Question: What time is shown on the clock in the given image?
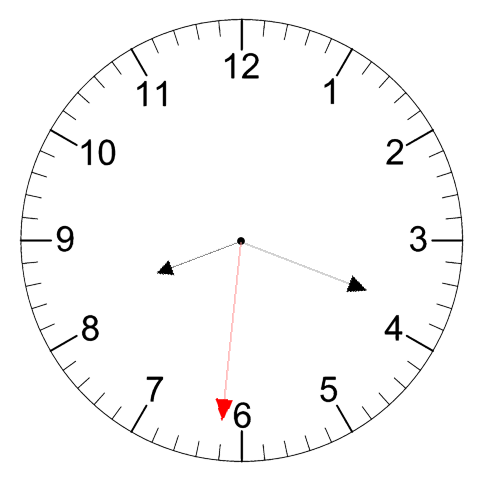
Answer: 08:18:31